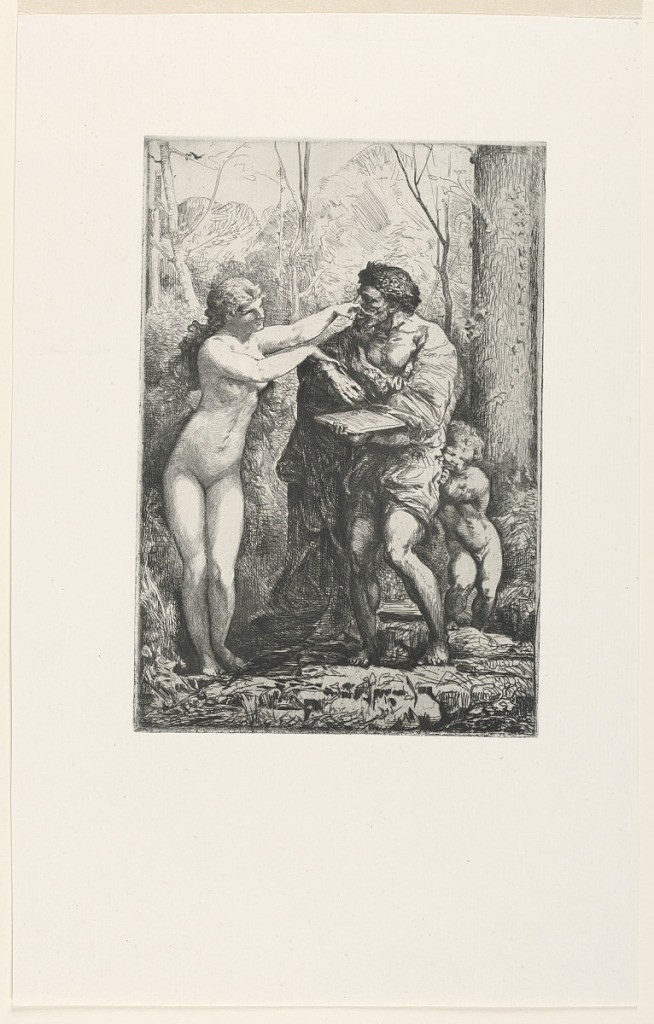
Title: Artist and a nymph, from Twelve Etchings by Chifflart
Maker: François-Nicolas Chifflart, French, 1825 - 1901
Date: ca. 1860
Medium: Etching
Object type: Print
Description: Vertical rectangle. A wood nymph playing with an artist in the woods.